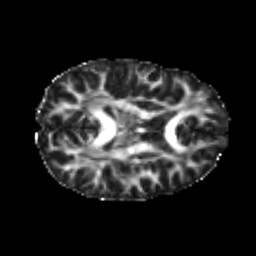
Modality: FA
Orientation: axial
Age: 22
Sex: male
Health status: healthy
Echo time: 0.074 s